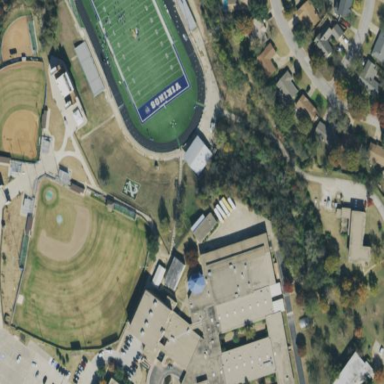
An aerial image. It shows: School.